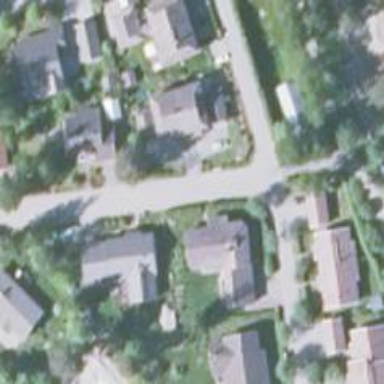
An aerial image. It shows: Residential road with asphalt surface and sidewalk on the left side.